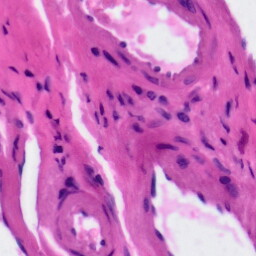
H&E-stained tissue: Tonsil